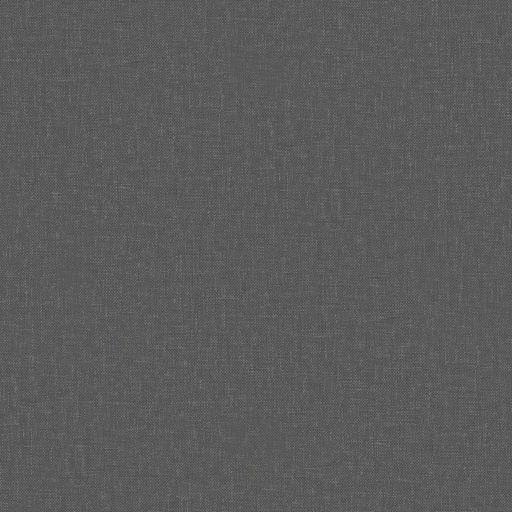
Tags: cloth fabric grey